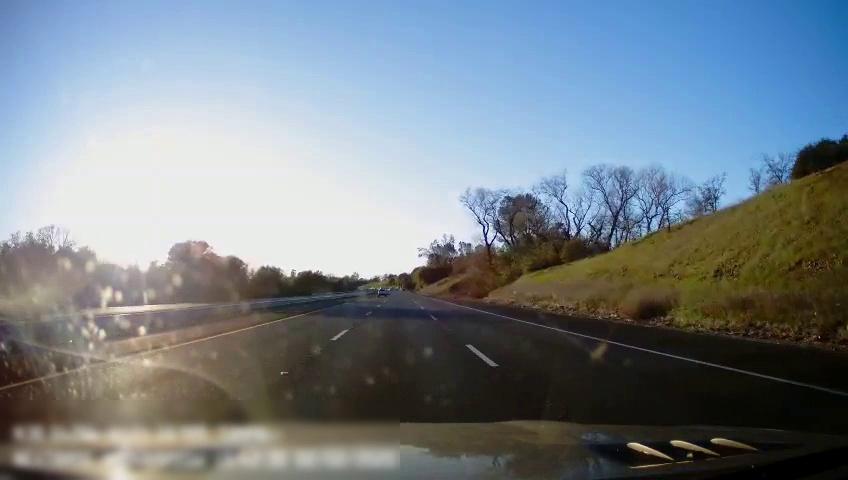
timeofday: Day
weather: Cloudy
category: Drivable Space
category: Drivable Space
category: Vehicles | SUV
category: Lanes | Alternate Lane
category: Lanes | Current Lane
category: Lanes | Current Lane
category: Lanes | Alternate Lane